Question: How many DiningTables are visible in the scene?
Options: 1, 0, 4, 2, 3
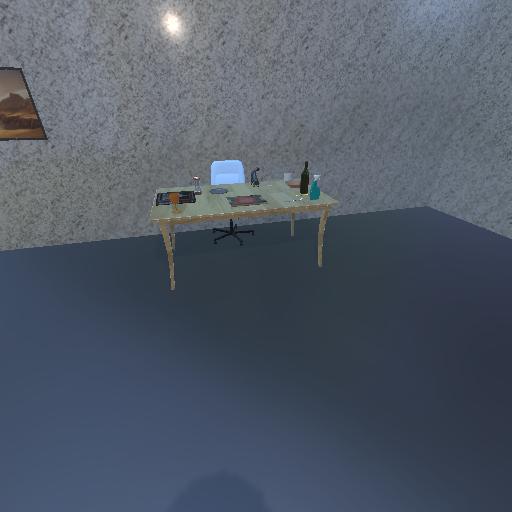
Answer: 1